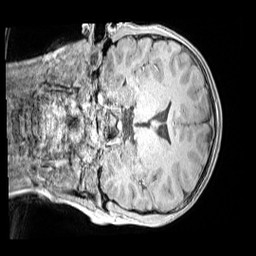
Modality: MP2RAGE
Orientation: coronal
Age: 12
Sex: male
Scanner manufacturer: siemens
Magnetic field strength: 3 T
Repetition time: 4 s
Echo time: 0.00299 s